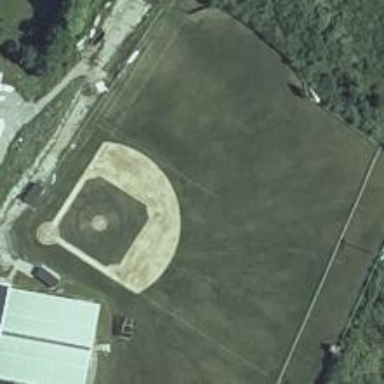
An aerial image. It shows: Baseball pitch for leisure land activities.